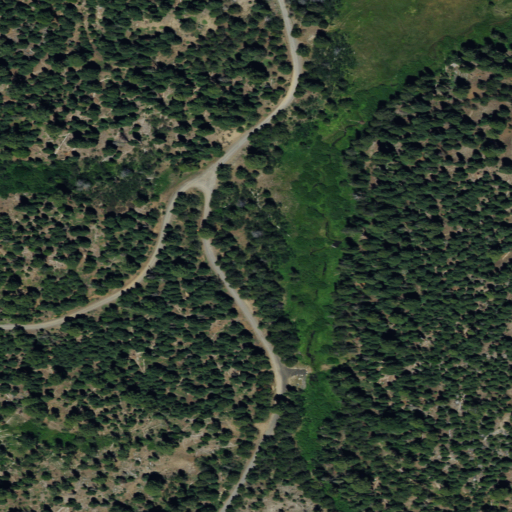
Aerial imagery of plain(s) in California named Lowe Flat containing evergreen forest, woody wetlands, herbaceous wetlands, and shrub